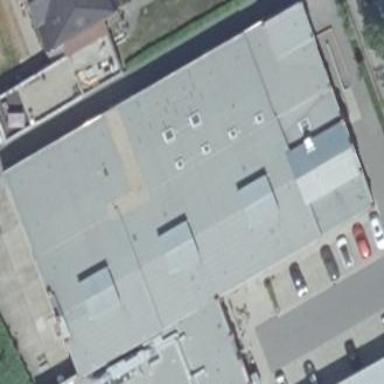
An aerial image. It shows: Building.